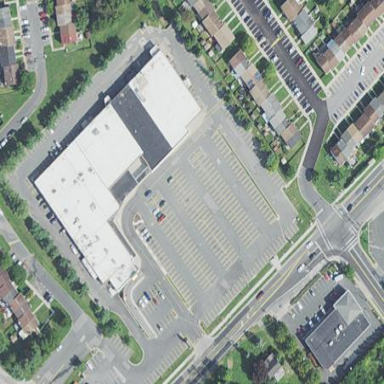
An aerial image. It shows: Retail area.